Question: I'm creating an animation to be displayed when the user goes to a specific activity. Basically, this activity slides up to be showed and slides down to be closed. I'm using overridePendingTransition to make this animation happen.
But there's an ugly effect with the slide. It can be seen in the screen shot:

Look at that gray rectangle shown on the activity being closed. Why is it shown?
I thought it would be the android.R.id.content view of Android, so I tried to change its background, but it didn't work.
I'm using ActionBarSherlock and the code is shown below:
slide_in_from_bottom.xml
'''
<translate xmlns:android="http://schemas.android.com/apk/res/android"
android:fromYDelta="100%p"
android:toYDelta="0%p"
android:duration="@android:integer/config_mediumAnimTime"/>
'''
slide_out_to_bottom.xml
'''
<translate xmlns:android="http://schemas.android.com/apk/res/android"
android:fromYDelta="0%p"
android:toYDelta="100%p"
android:duration="@android:integer/config_mediumAnimTime"/>
'''
nothing.xml
'''
<alpha xmlns:android="http://schemas.android.com/apk/res/android"
android:duration="0" android:fromAlpha="1" android:toAlpha="1"/>
'''
Starting the activity:
'''
Intent intent = new Intent();
intent.setClass(getActivity(), PlayerActivity.class);
startActivity(intent);
getActivity().overridePendingTransition(R.anim.slide_in_from_bottom, R.anim.nothing);
'''
Closing the activity:
'''
@Override
public void onBackPressed() {
finish();
overridePendingTransition(R.anim.nothing, R.anim.slide_out_to_bottom);
}
'''
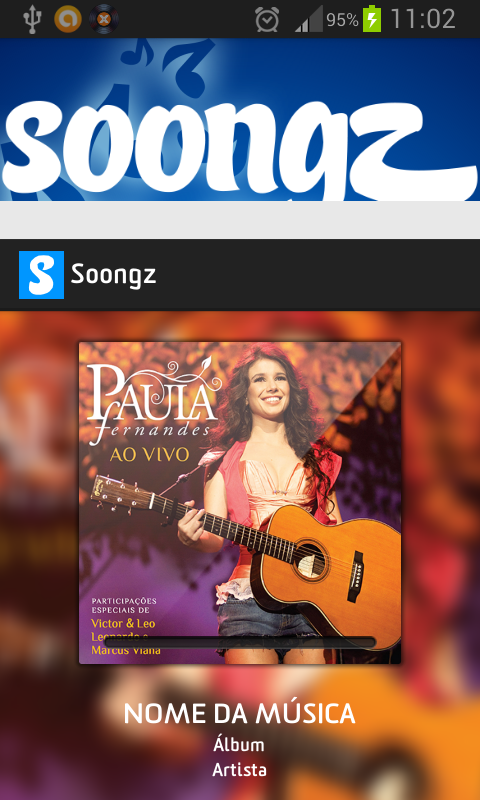
Answer: I found the answer for my problem here:
<URL>
I just created a BaseActivity that all my Activities is subclassing and added the following code in the onCreate:
'''
ColorDrawable colorDrawable = new ColorDrawable( Color.TRANSPARENT );
getWindow().setBackgroundDrawable( colorDrawable );
'''